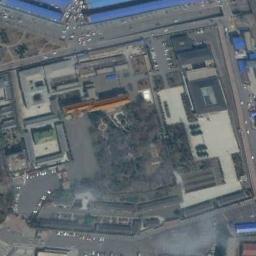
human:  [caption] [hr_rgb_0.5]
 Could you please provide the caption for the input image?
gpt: There are several trees near the palace .

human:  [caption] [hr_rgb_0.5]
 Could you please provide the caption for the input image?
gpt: The palace with some palaces of different sizes is surrounded by roads .

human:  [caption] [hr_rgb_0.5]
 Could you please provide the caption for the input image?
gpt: The palace is on the open place next to some buildings .

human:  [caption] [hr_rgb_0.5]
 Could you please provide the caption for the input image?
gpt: There are many trees around the palace .

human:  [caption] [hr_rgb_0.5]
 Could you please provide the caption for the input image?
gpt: There are some blue buildings and green trees beside the palace .